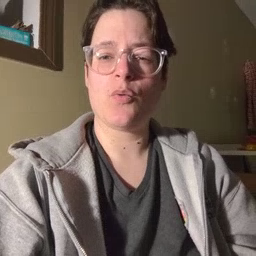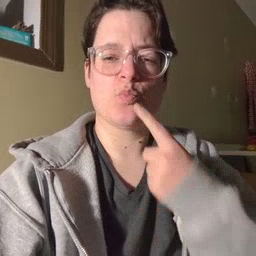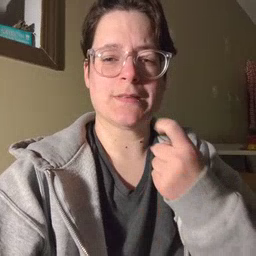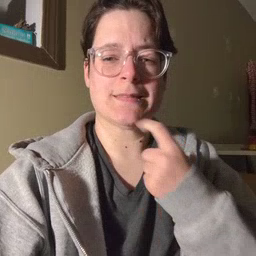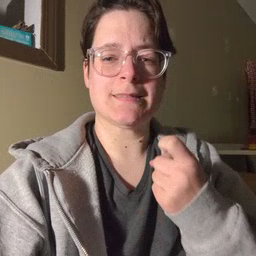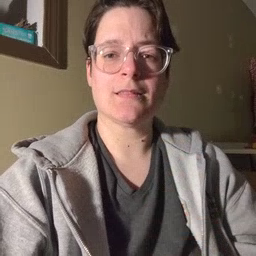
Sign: red